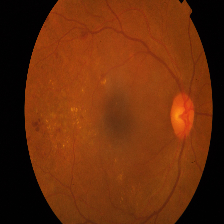
Diabetic retinopathy grade: Proliferative DR